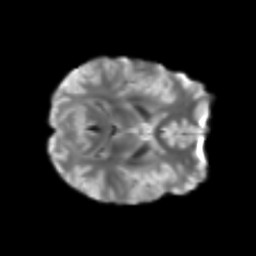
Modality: T2w
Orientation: axial
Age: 25
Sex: female
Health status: healthy
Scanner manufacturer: siemens
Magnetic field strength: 3 T
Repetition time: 3.6 s
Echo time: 0.0964 s